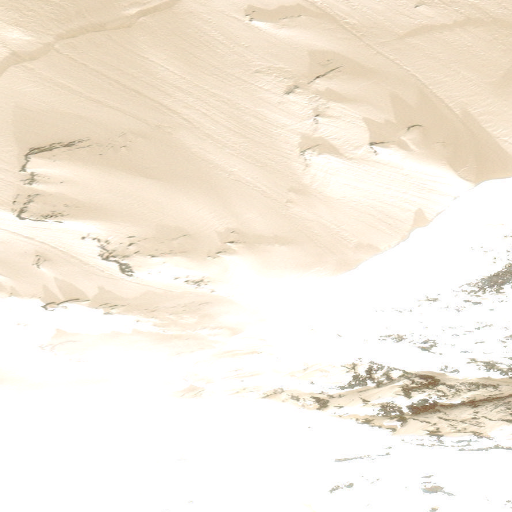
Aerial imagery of mountain in Alaska named Lindita Peak containing only unknown